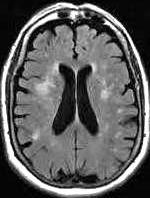
Label: notumor